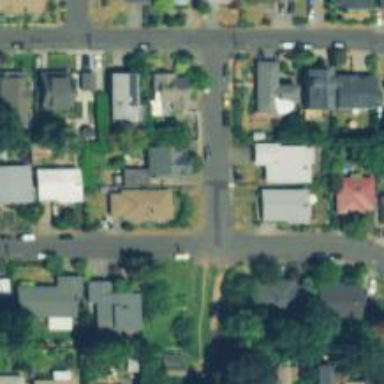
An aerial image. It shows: Residential road with sidewalk on the left.